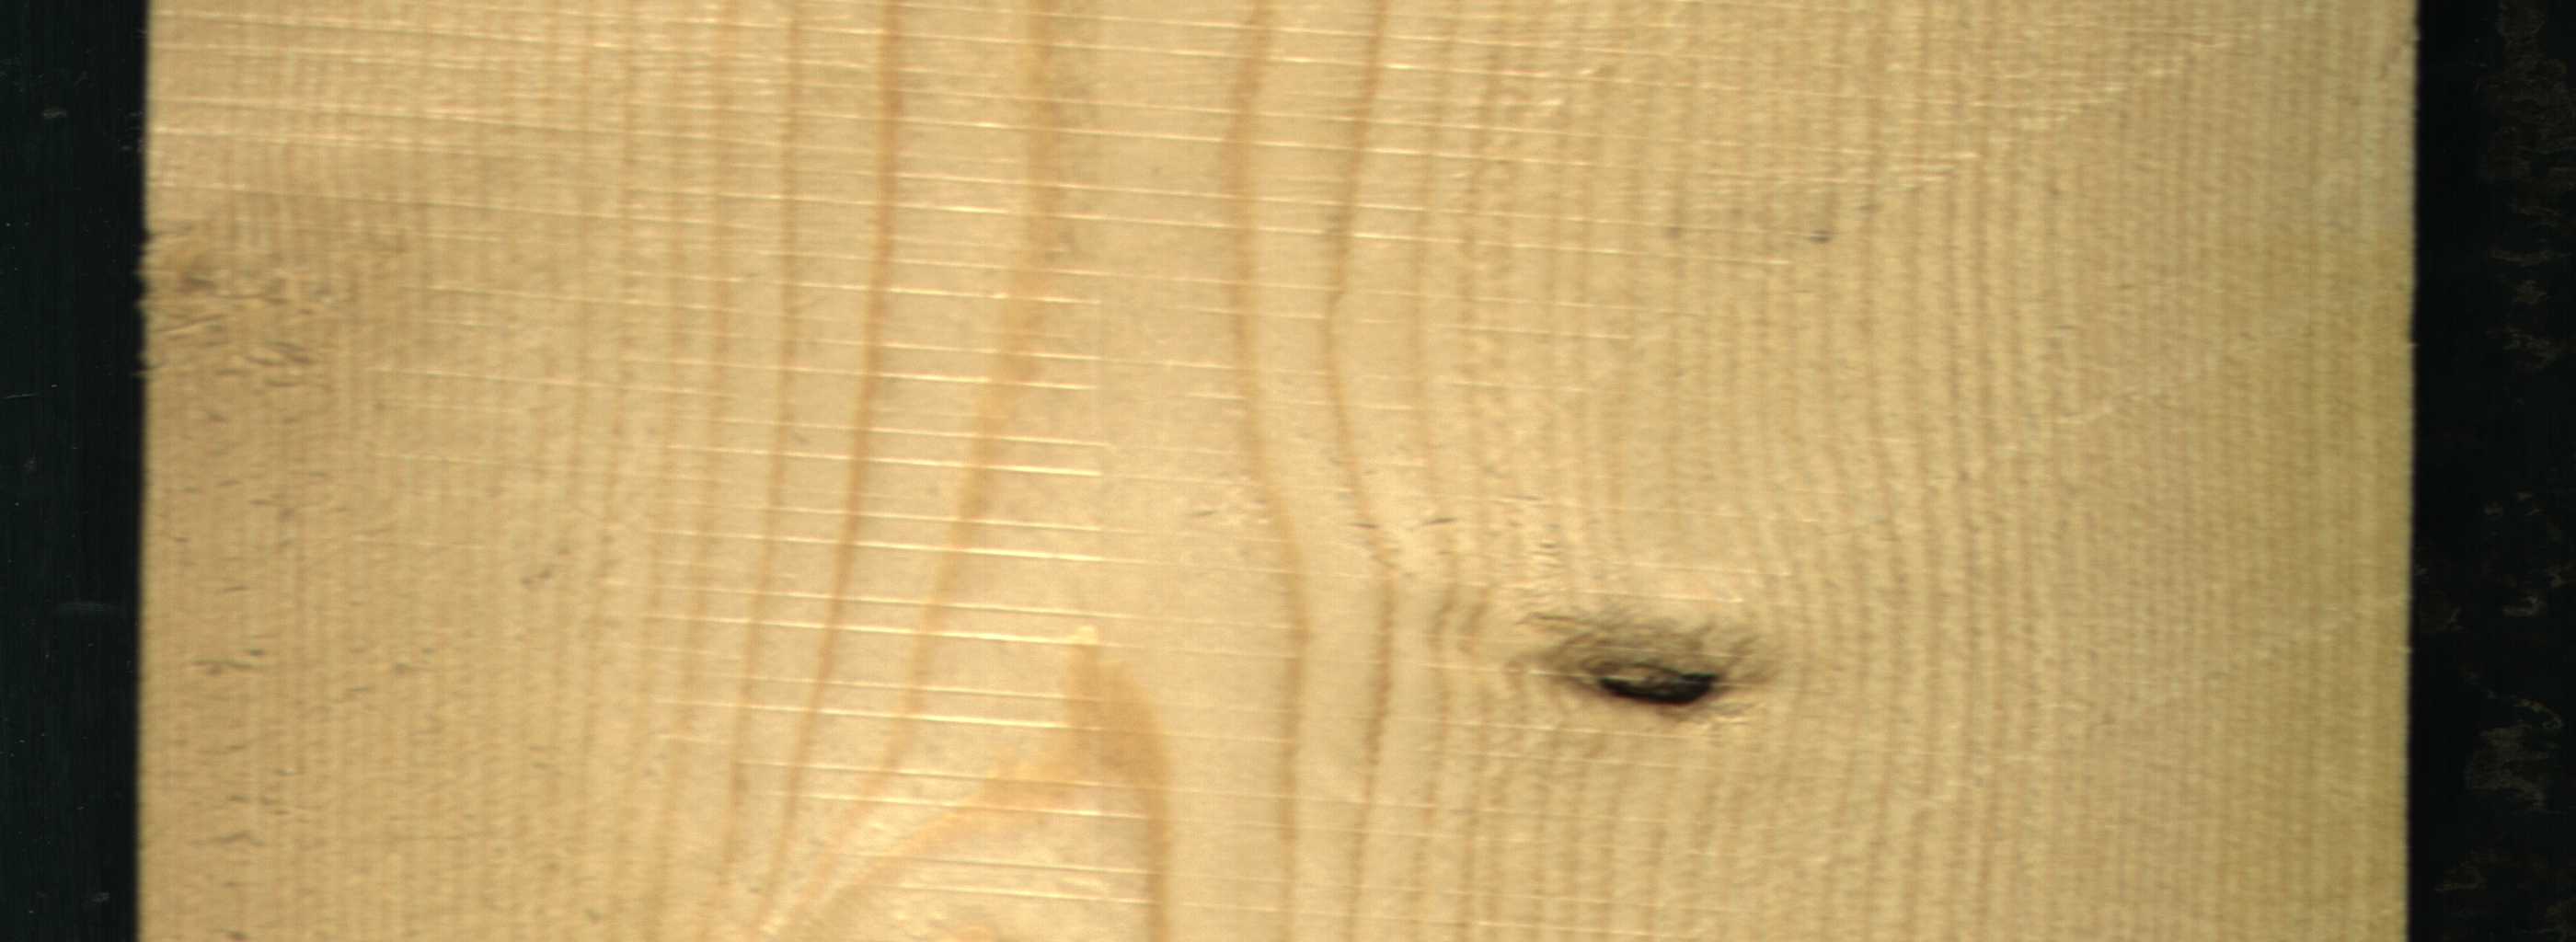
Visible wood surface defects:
Dead_Knot